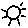
Label: sun